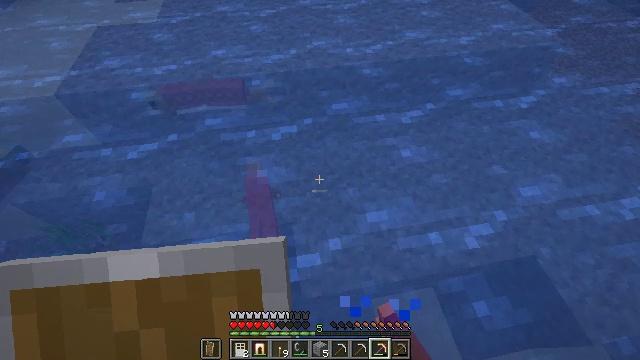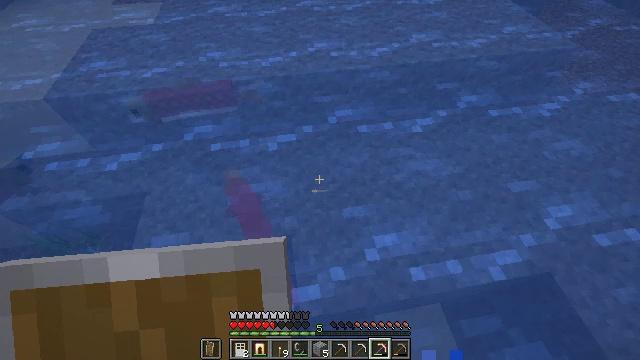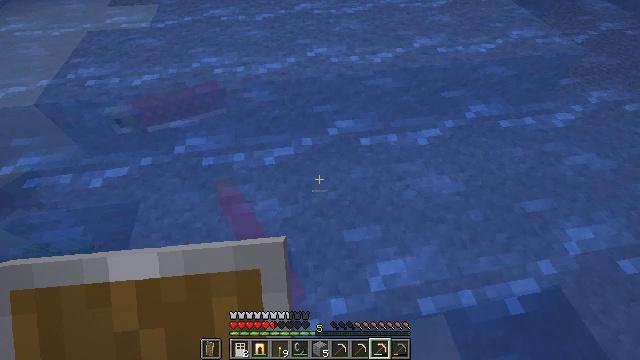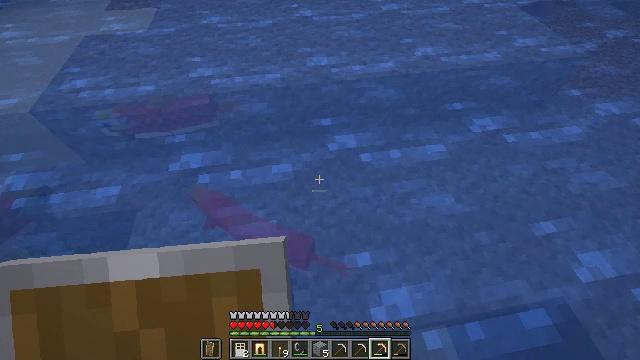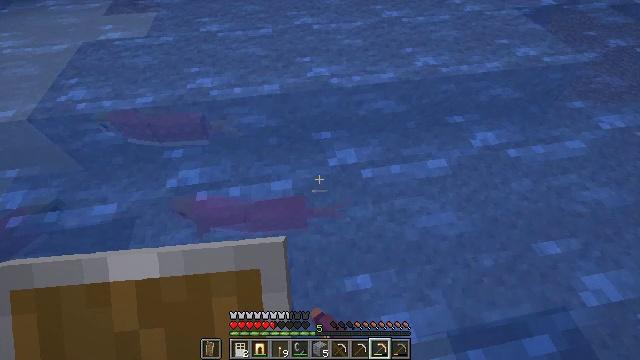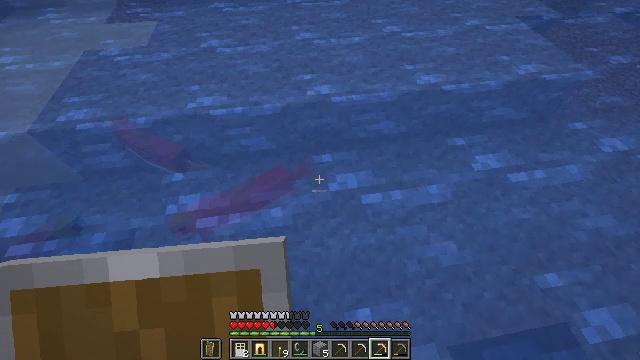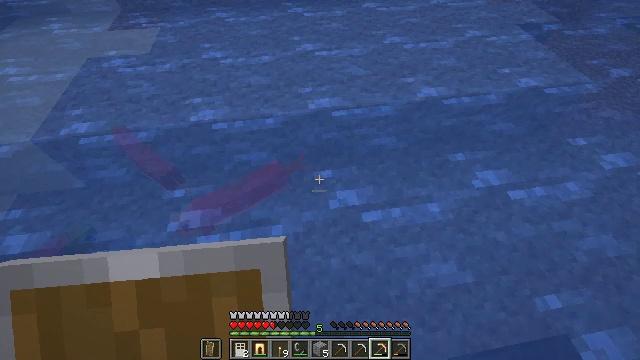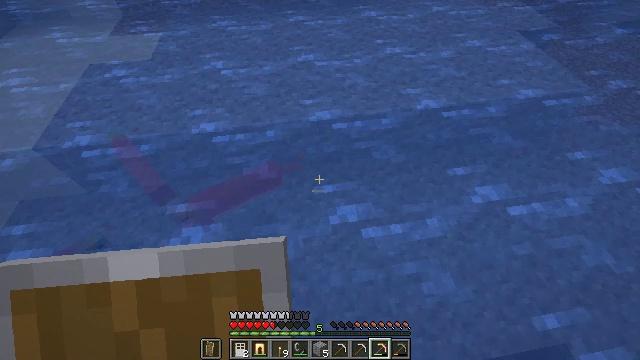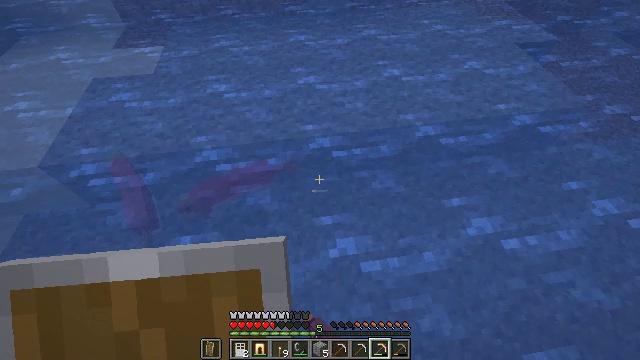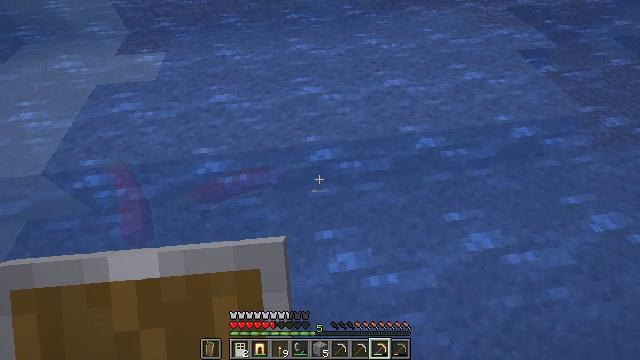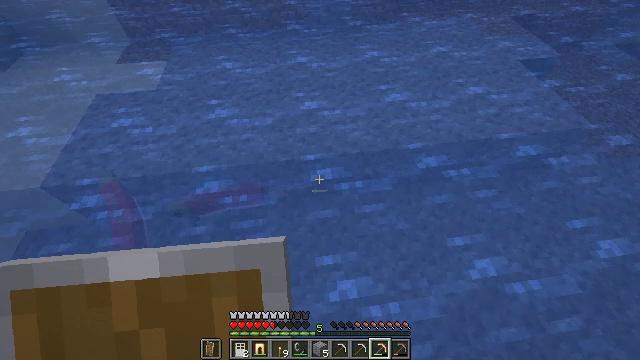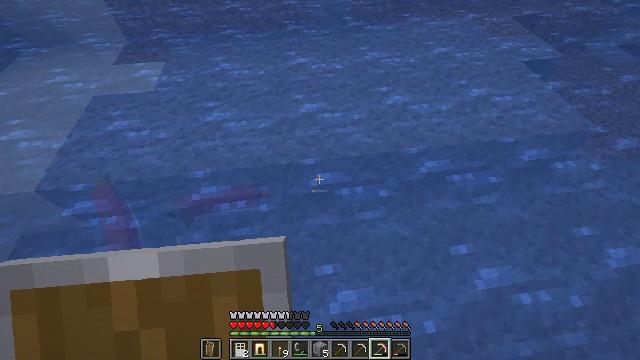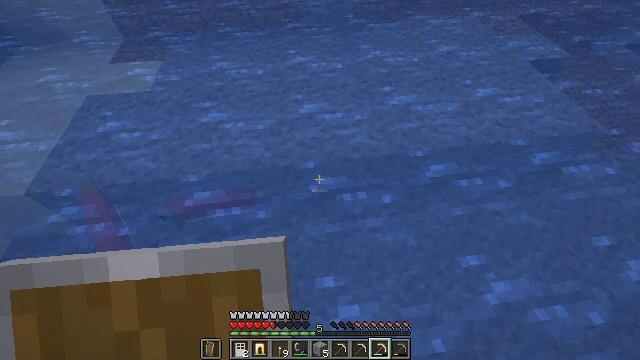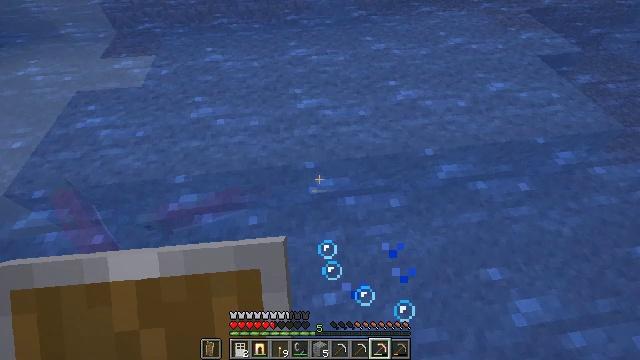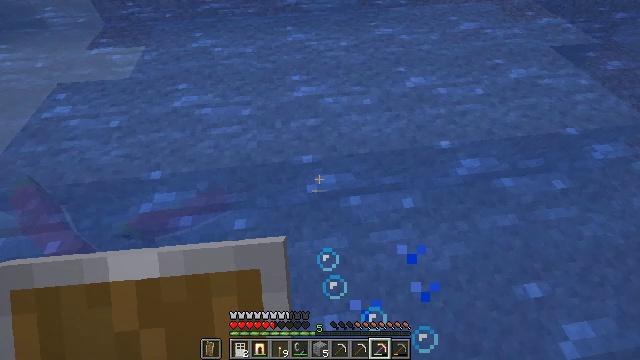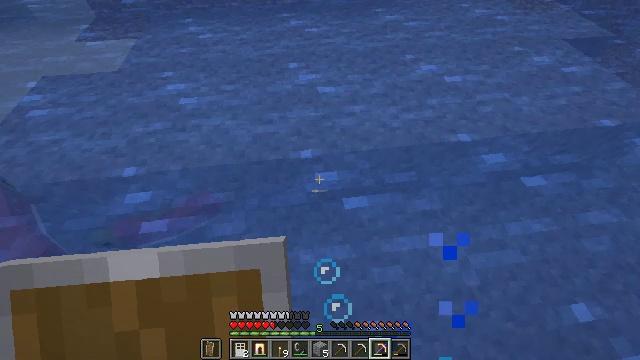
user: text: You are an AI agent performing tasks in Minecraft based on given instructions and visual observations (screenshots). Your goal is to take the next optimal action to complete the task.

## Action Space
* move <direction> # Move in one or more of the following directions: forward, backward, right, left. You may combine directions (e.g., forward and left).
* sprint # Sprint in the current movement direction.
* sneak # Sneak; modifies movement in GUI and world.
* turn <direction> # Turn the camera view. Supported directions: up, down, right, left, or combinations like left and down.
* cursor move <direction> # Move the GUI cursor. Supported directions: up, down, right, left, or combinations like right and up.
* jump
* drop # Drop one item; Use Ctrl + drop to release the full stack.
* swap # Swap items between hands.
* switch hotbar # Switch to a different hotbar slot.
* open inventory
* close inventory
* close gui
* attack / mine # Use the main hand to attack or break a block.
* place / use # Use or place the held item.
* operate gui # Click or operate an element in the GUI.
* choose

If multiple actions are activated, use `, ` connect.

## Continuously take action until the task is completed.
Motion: motion action
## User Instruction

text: Collect the grass block using a shovel.
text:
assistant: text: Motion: move forward, attack / mine, jump
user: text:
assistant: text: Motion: move forward, jump
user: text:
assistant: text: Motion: move forward, attack / mine, jump
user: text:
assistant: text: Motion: move forward, attack / mine, jump
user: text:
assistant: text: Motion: move forward, attack / mine, jump
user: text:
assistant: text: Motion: move forward, jump
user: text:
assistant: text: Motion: move forward, attack / mine, jump
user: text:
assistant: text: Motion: move forward, attack / mine, jump
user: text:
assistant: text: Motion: move forward, attack / mine, jump
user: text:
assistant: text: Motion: move forward, jump
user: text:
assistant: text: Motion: move forward, jump
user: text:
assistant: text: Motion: move forward, jump
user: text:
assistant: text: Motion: move forward, jump
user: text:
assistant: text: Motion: move forward, jump
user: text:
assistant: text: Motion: move forward, jump
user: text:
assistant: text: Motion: move forward, jump
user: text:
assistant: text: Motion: move forward, turn left, jump
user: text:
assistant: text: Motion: move forward, turn left, jump
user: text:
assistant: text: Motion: move forward, turn left, jump
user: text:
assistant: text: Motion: move forward, jump
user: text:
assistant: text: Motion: move forward, jump
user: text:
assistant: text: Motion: move forward, jump
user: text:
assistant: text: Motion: move forward, jump
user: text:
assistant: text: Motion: move forward, jump
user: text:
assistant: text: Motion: move forward, turn left and down, jump
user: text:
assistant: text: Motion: move forward, turn left and down, jump
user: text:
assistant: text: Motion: move forward, jump
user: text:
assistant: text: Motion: move forward, jump
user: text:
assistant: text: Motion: move forward, attack / mine, jump
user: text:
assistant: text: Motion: move forward, attack / mine, jump